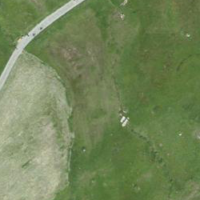
EUNIS habitat code: 26
Species observed at this site:
Crepis pontana
Campanula thyrsoides
Parnassia palustris
Callophrys rubi
Pyrgus malvoides
Cyaniris semiargus
Polyommatus icarus
Bartsia alpina